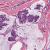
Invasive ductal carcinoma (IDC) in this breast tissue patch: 1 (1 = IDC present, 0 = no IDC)